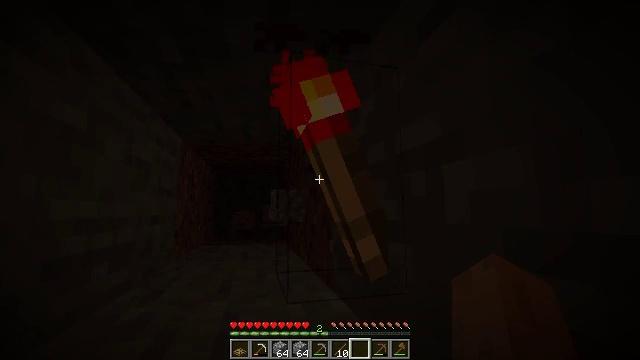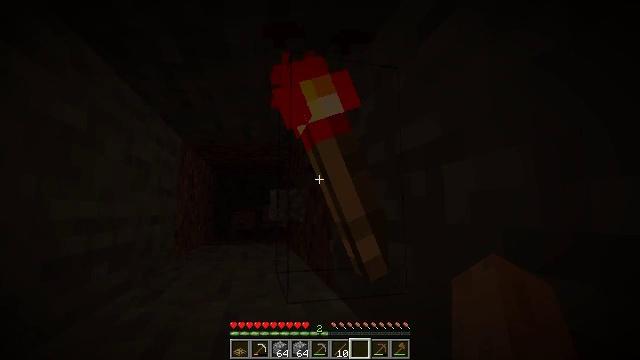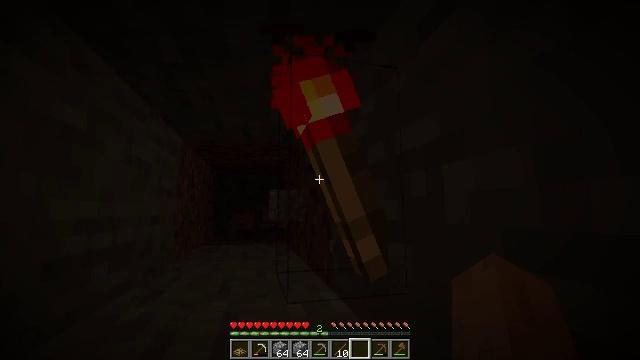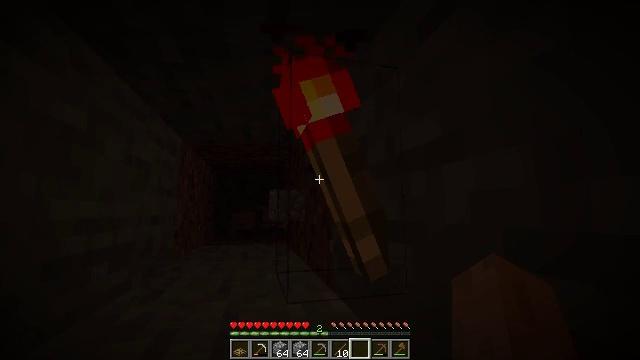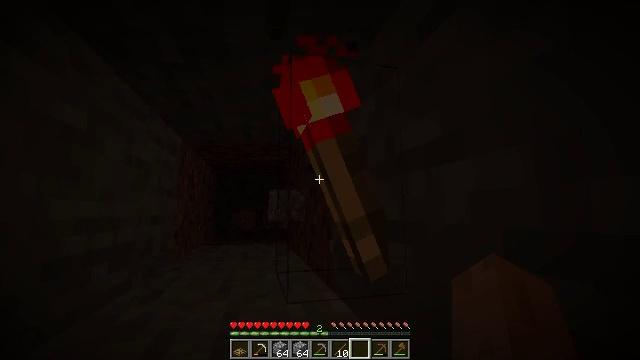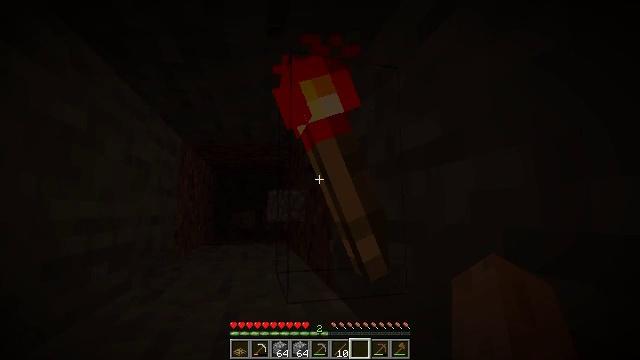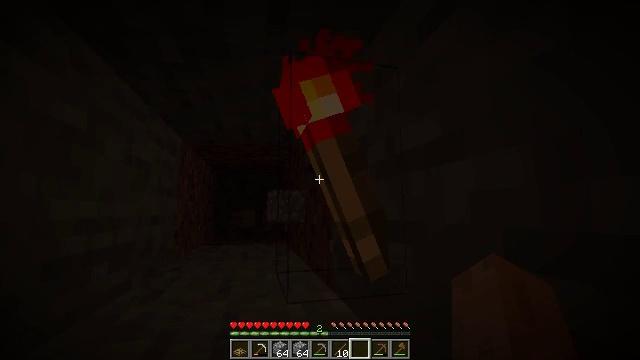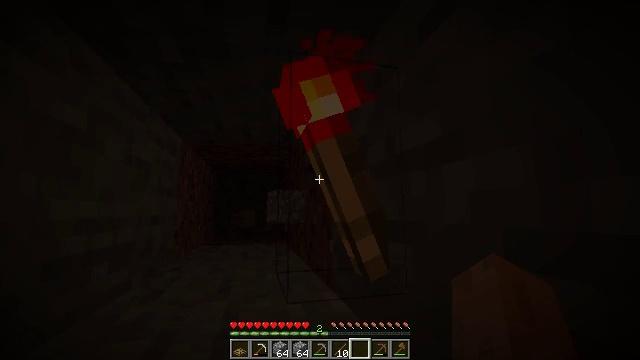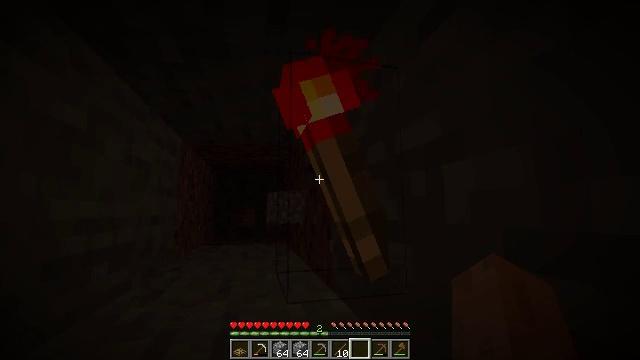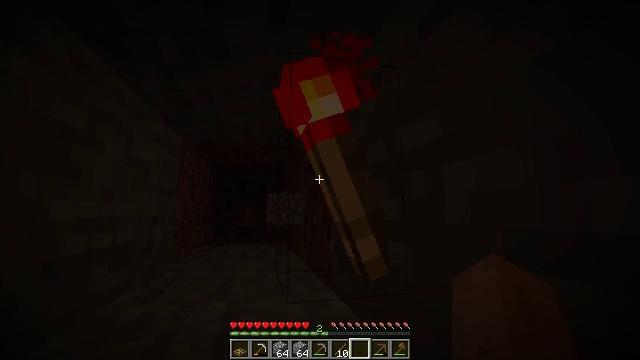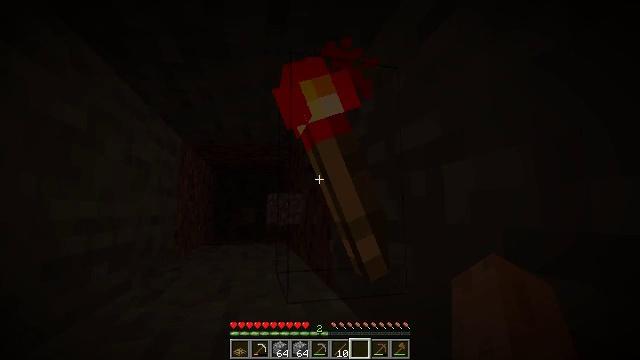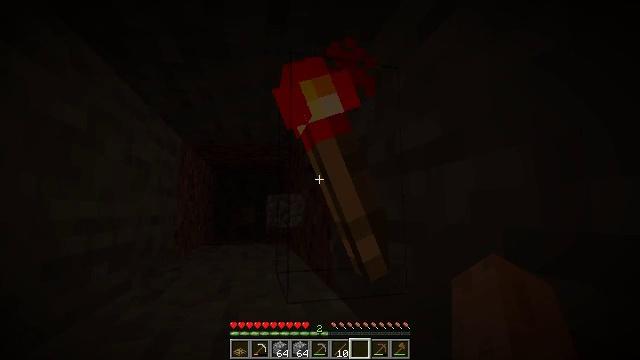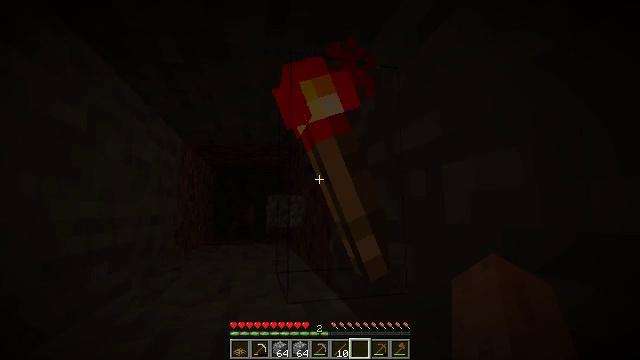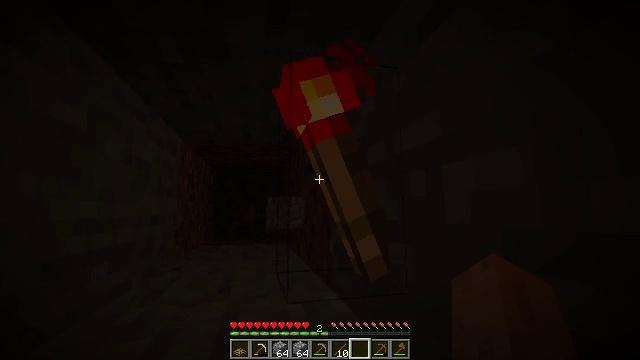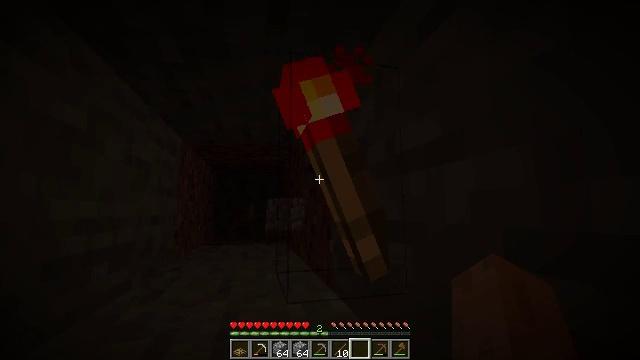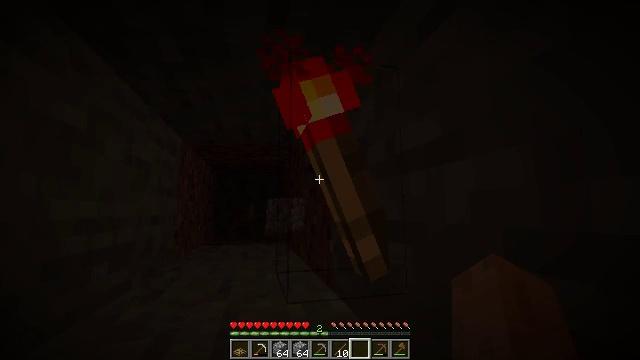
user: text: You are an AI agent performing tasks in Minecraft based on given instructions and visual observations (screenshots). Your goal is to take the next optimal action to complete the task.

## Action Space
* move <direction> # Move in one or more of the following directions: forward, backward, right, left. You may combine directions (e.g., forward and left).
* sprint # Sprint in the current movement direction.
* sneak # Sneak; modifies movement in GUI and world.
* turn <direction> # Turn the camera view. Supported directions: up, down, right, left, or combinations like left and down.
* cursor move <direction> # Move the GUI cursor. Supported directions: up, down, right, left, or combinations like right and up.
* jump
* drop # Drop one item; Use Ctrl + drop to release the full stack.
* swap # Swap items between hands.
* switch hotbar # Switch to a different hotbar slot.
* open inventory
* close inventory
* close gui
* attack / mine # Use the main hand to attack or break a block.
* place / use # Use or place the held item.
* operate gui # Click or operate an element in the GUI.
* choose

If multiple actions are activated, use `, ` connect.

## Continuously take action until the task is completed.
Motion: motion action
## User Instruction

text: Gather the redstone wall torch attached to the wall.
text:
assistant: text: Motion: no_op
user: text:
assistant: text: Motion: no_op
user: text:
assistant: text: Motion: no_op
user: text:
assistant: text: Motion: no_op
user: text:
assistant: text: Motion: no_op
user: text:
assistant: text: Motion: no_op
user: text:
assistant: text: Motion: no_op
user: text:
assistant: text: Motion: no_op
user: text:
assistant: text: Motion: no_op
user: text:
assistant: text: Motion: no_op
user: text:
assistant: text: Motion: no_op
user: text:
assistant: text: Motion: no_op
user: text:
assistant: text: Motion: no_op
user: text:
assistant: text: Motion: no_op
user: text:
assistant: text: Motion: no_op
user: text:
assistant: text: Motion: no_op
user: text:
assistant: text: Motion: no_op
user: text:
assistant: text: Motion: no_op
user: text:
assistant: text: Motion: no_op
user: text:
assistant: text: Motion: attack / mine
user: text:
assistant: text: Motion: attack / mine
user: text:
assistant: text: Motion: no_op
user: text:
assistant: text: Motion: no_op
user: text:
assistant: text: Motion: no_op
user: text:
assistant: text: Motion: no_op
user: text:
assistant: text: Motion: no_op